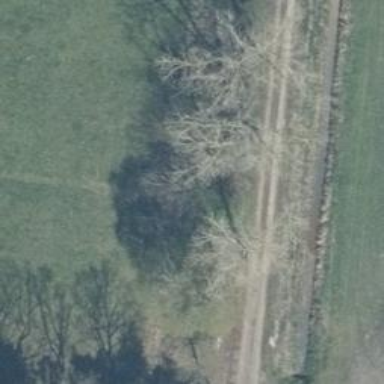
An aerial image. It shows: Row of trees in natural setting.